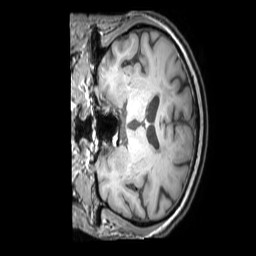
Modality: T1w
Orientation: coronal
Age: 76
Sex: male
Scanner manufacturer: philips
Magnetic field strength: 3 T
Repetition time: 0.009871 s
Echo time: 0.004592 s